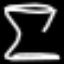
Label: hourglass